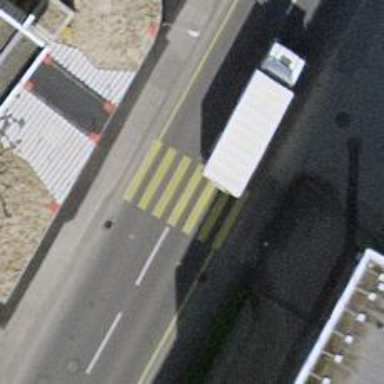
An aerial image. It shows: Uncontrolled zebra crossing on the road.